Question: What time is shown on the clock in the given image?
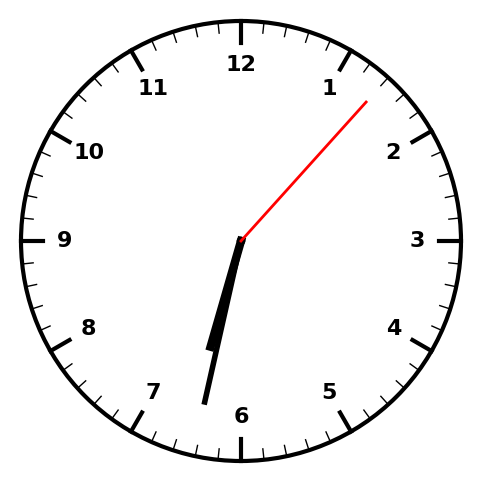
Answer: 06:32:07